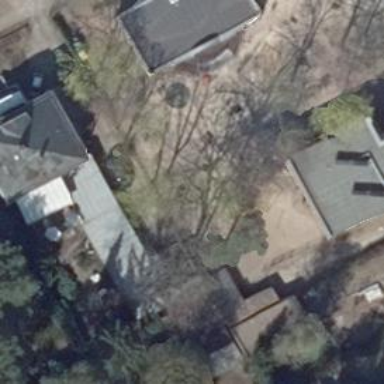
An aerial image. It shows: Residential building with pyramidal roof shape.